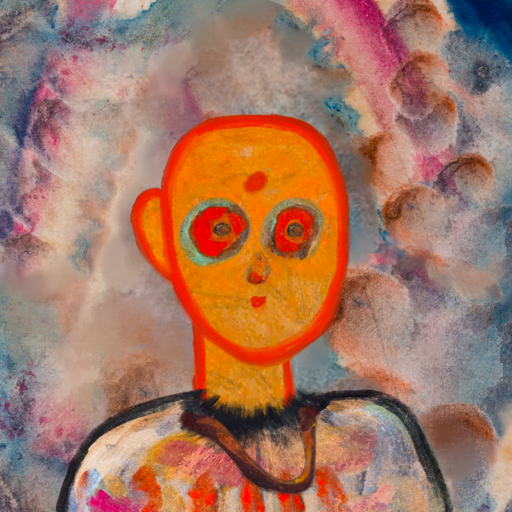
Background: Rupkatha, Head And Neck Front: Sisters, Face Front: Sisters, Bust: Childish, Hair Front: Blank, Head Accessory: Blank, Second Necklace: Comrade, Necklace: Blank, Baby: Blank